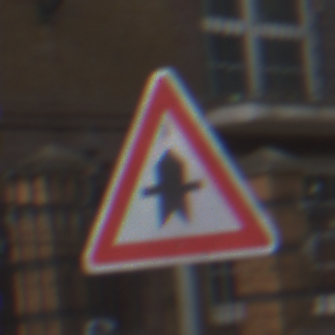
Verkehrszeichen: Vorfahrt
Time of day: MorningAfternoon
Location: Outdoor (Urban)
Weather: Overcast
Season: NotSpecified
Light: Natural